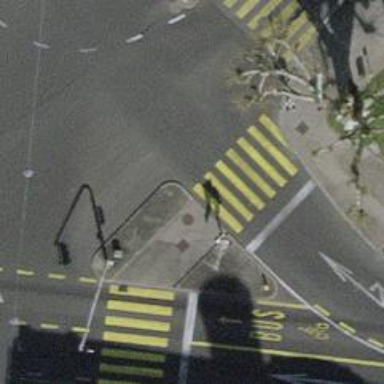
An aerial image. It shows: Road crossing with traffic signals.